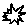
Label: star